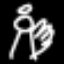
Label: angel